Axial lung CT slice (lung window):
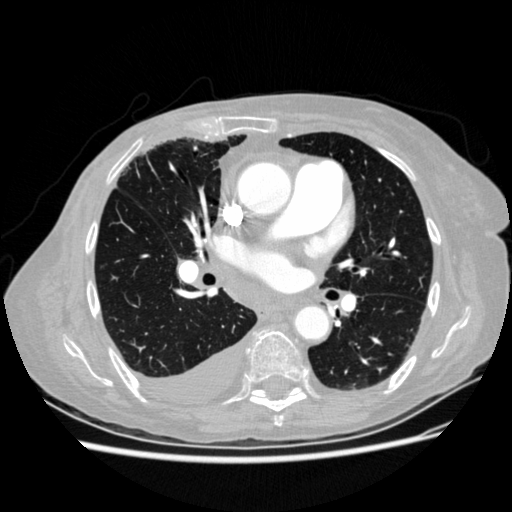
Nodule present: no